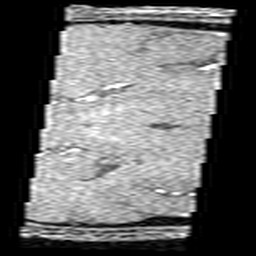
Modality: angio
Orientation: coronal
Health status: ill
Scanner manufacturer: siemens
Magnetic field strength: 3 T
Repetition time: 0.023 s
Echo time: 0.0042 s